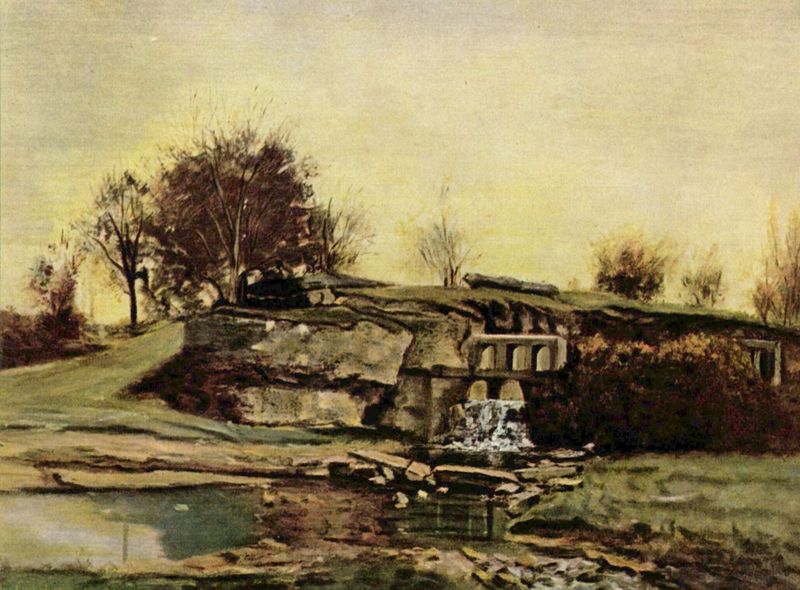
Titel: Der Steinbruch von Optevoz
Künstler: Gustave Courbet
Standort: München
Institution: Neue Pinakothek
Schlagwörter: baum, berg, blau, dunkel, felsen, gemälde, gestein, himmel, schatten, wasser, weiß, wolken, aquarell, bäume, fluss, gelb, grün, landschaft, ocker, see, teich, ufer, äste, abend, braun, fenster, grau, hell, licht, schwarz, straße, gras, rasen, weg, wiese, wolke, beige, stein, steine, trauer, öl, ast, bach, baumstamm, dämmerung, ebene, erde, hügel, mühle, natur, spiegelung, stamm, zweige, brücke, busch, büsche, gebüsch, gewässer, gitter, sonne, sträucher, boden, gold, höhle, wasserfall, pfütze, düster, bogen, abhang, berge, fels, mauer, hecke, kahl, herbst, winter, ölgemälde, querformat, steg, menschenleer, abendstimmung, regen, bögen, arkade, ruine, courbet, münchen, steinbrücke, flussbett, bedeckt, flusslandschaft, draußen, felsig, ruinen, trüb, diffus, lache, tümpel, rundbögen, aquädukt, gelblich, gelbgrün, grüngelb, difus, brücken, pinakothek, erdhügel, morgenstimmung, steinbruch, furt, katarakt, rostbraun, wolkendecke, mühlbach, auqädukt, müglbach, stimmng, tüb, träucher, 1830